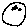
Label: smiley face